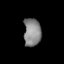
Tissue: lung
Cell type: Epithelial cells
Senescence score: 0.2004
Nuclear area (px): 474
Mean DAPI intensity: 134.378